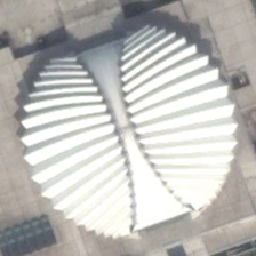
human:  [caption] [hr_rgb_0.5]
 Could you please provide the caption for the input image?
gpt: The white central building is like a shell.

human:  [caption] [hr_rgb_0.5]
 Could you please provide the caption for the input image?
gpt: White concentric buildings are like shells.

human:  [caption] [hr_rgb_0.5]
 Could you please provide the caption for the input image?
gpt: White public buildings are like shells.

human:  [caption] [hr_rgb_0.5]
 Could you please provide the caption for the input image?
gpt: White public buildings are like shells.

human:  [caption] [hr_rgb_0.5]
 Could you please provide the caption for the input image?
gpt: White public buildings are like shells.